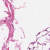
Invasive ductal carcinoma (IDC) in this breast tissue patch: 0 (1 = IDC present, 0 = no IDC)